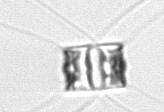
Label: Chaetoceros_similis